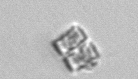
Label: Bacillariophyceae_morphotype1